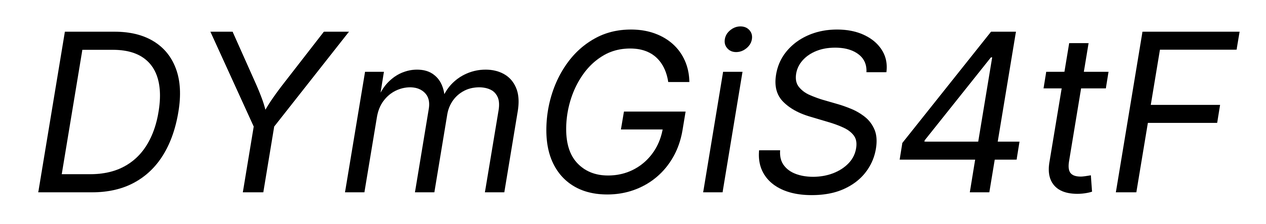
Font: Inter-Italic_Italic